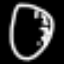
Label: clock